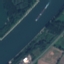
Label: River